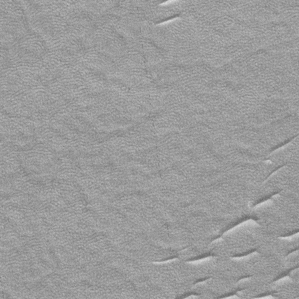
Label: frost